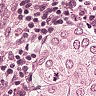
Metastatic tissue present: yes